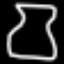
Label: hourglass